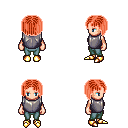
a pixel art fantasy rpg character, female body template, human, light skin, steel chest armor, teal pants, red pageboy hairstyle, gold boots, four views (front, back, left, right), 2x2 character sprite sheet, small pixel art, hard edges, no anti-aliasing